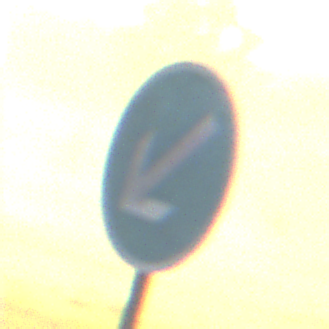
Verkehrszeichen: VorgeschriebeneVorbeifahrtLinks
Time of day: SunriseSunset
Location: Outdoor (Nature)
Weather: Clear
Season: NotSpecified
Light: Natural